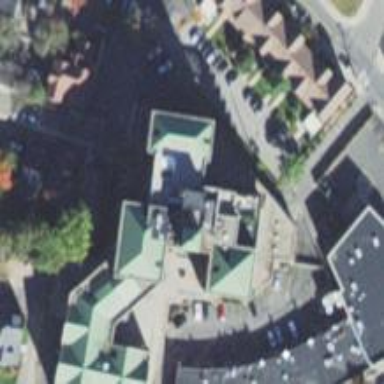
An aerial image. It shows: Place of worship.